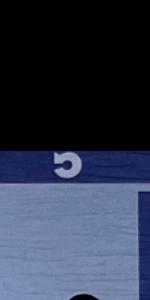
Label: Empty